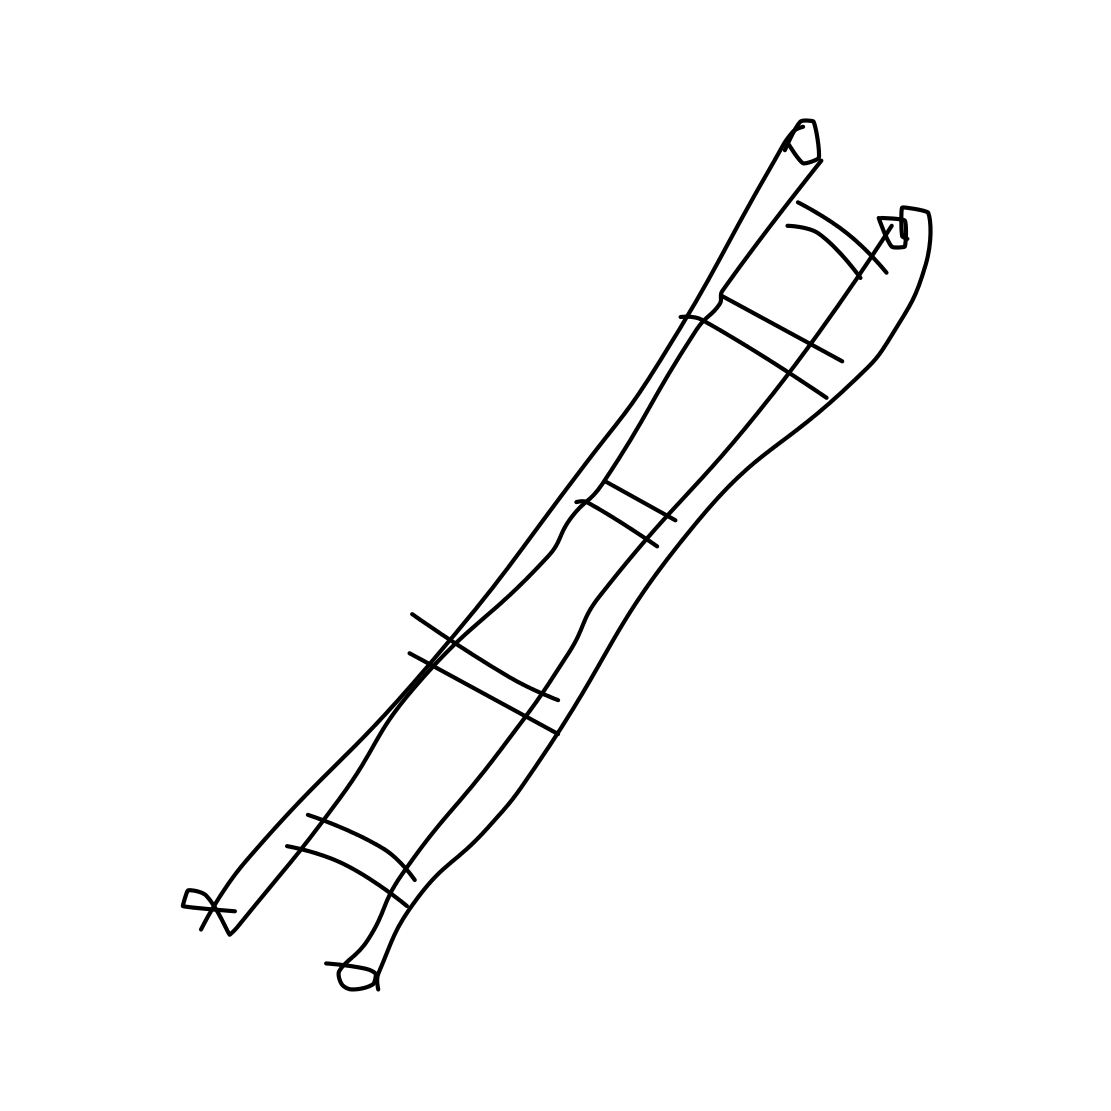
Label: ladder